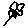
Label: flower